Field crop: tomato
Growth stage: 1
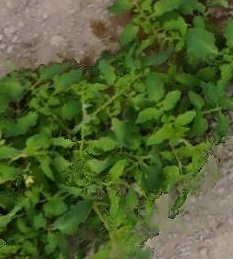
Species: tomato